Field crop: maize
Growth stage: 1
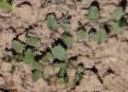
Species: convolvulus